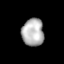
Tissue: lung
Cell type: Epithelial cells
Senescence score: 0.1392
Nuclear area (px): 589
Mean DAPI intensity: 179.649